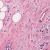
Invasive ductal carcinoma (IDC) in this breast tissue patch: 1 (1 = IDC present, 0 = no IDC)